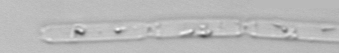
Label: Cerataulina_pelagica